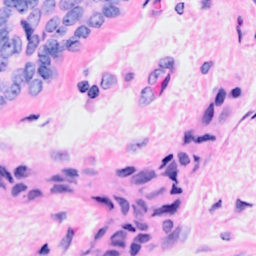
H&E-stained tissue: Breast